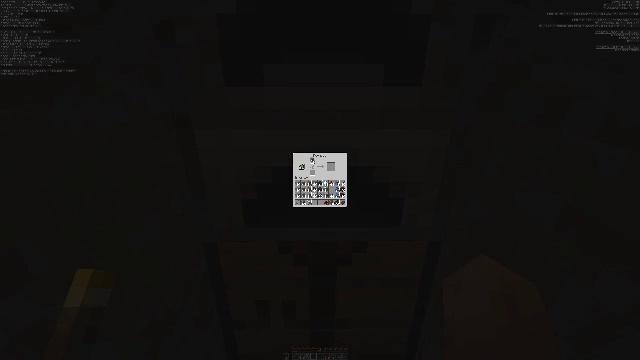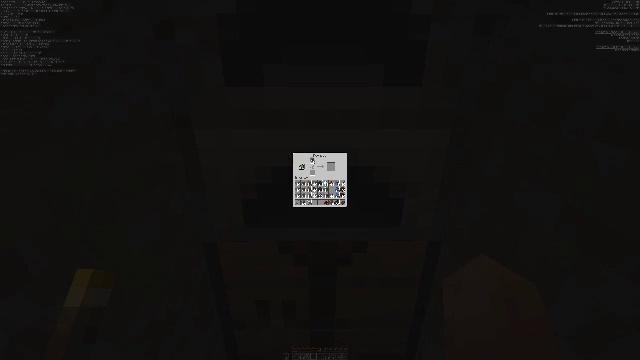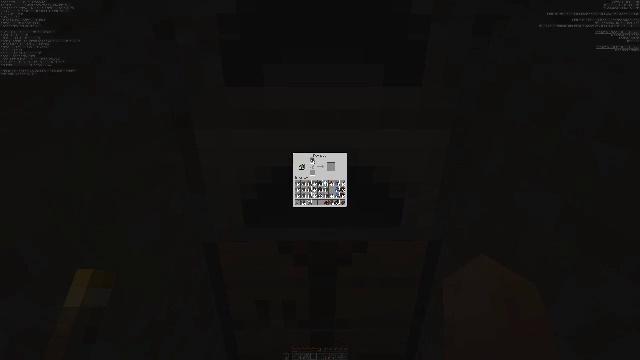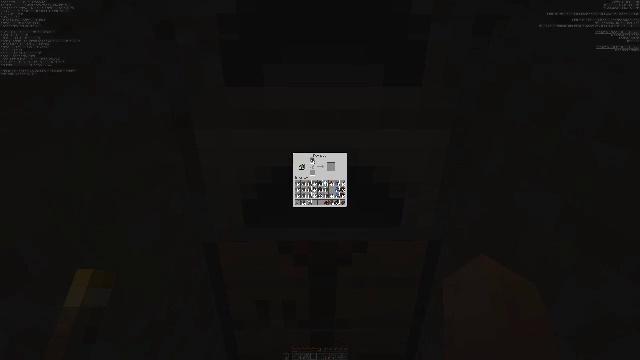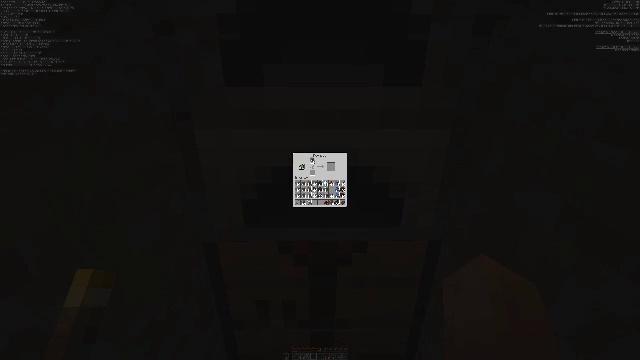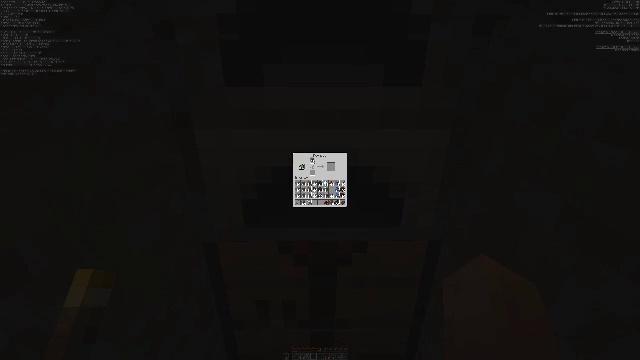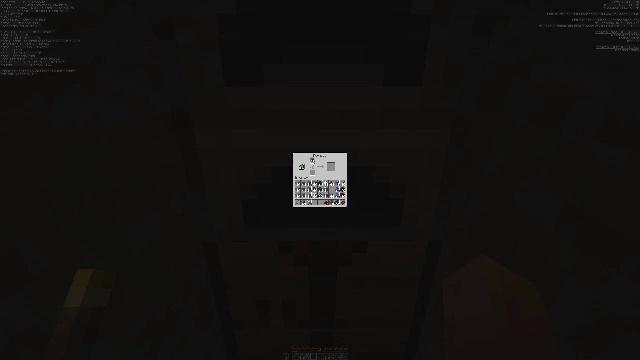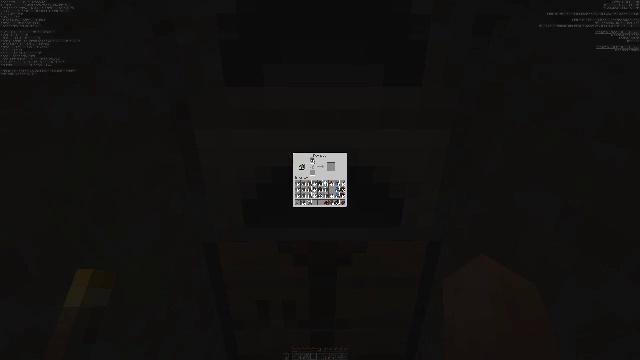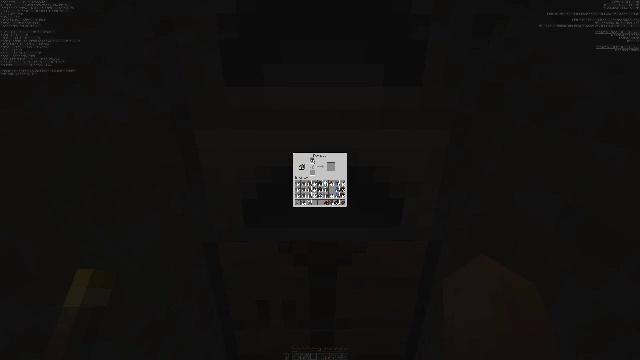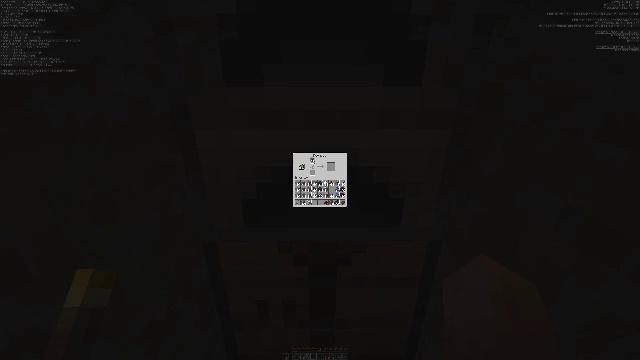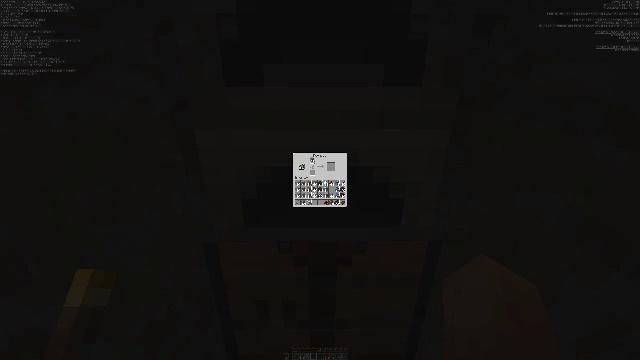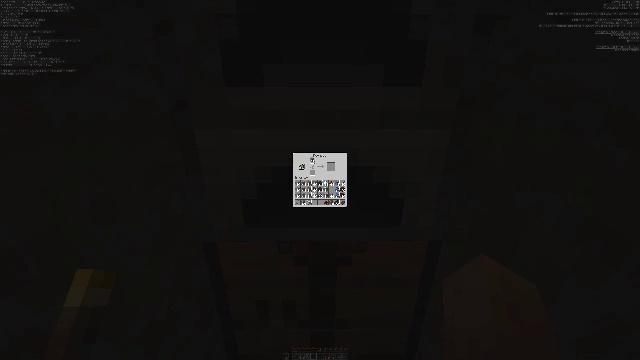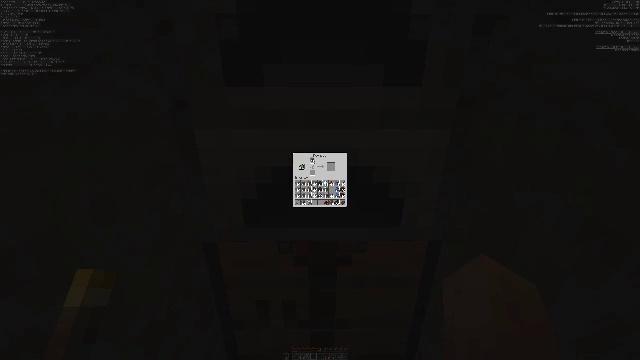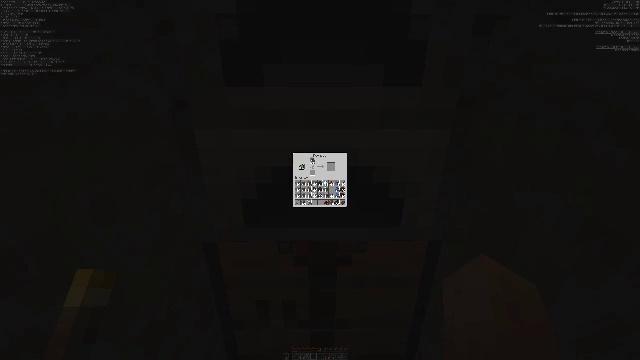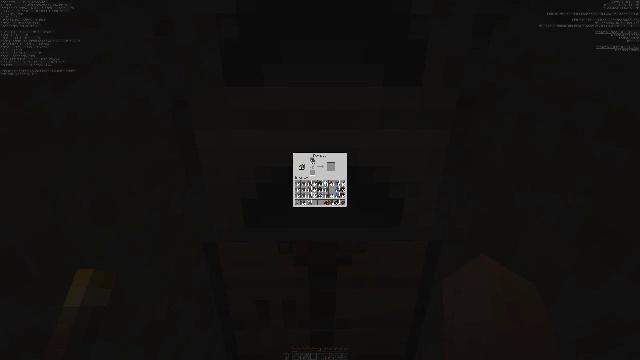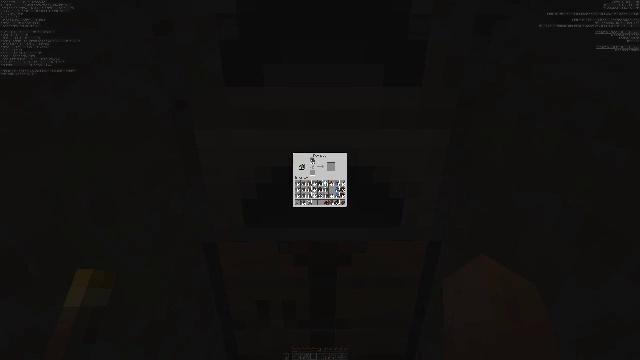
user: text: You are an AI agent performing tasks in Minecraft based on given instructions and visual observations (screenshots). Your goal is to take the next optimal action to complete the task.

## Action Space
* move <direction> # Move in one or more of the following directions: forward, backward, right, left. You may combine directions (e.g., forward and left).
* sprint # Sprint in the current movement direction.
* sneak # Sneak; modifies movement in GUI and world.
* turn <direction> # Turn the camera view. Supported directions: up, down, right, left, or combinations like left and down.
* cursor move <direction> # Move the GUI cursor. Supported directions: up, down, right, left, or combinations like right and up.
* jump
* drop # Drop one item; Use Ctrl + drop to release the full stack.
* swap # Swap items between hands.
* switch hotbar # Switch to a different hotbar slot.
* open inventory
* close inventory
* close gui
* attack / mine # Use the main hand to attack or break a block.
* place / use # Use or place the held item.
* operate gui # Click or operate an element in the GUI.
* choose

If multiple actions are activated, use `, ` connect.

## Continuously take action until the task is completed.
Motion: motion action
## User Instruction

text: Heat up iron ore to form an iron ingot.
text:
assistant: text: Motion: no_op
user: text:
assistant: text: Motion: use / place
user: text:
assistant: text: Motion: use / place
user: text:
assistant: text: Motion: use / place
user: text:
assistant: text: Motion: no_op
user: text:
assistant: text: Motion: no_op
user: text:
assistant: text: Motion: no_op
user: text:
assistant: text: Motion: no_op
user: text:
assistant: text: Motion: no_op
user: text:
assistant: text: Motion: use / place
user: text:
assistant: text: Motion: use / place
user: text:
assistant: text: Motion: use / place
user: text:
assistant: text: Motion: no_op
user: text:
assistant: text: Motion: no_op
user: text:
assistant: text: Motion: no_op
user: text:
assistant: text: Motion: no_op
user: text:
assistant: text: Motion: no_op
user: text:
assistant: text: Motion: no_op
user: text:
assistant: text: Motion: no_op
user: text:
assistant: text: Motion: no_op
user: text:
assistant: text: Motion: no_op
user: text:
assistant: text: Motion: no_op
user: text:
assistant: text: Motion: use / place
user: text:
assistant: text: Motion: use / place
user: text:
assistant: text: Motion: use / place
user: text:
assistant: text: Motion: no_op
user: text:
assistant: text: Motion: no_op
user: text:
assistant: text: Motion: no_op
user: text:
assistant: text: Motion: no_op
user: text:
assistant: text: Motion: no_op